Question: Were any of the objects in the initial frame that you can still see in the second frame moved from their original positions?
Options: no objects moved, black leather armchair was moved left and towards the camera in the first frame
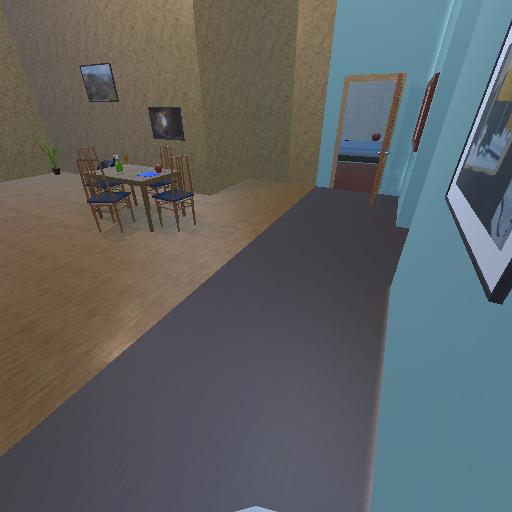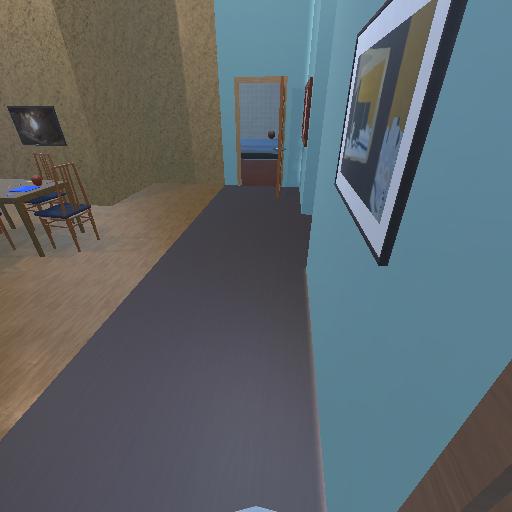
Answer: no objects moved